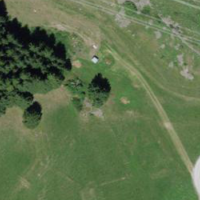
EUNIS habitat code: 24
Species observed at this site:
Gentiana cruciata